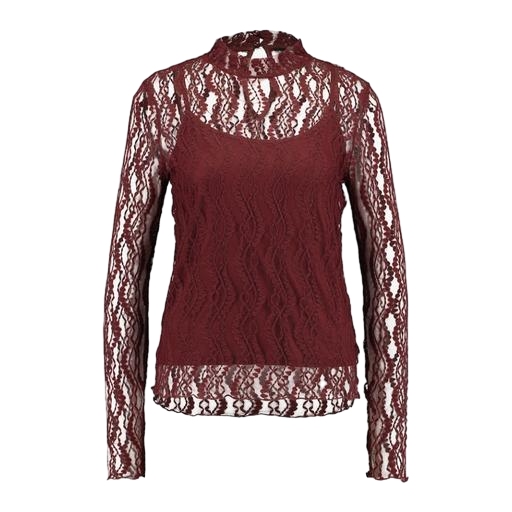
multicolor vero moda rust high neck blouse, red laced high-neck blouse, red shayna mock-turtleneck lace top, white background